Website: crate-barrel
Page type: receipt
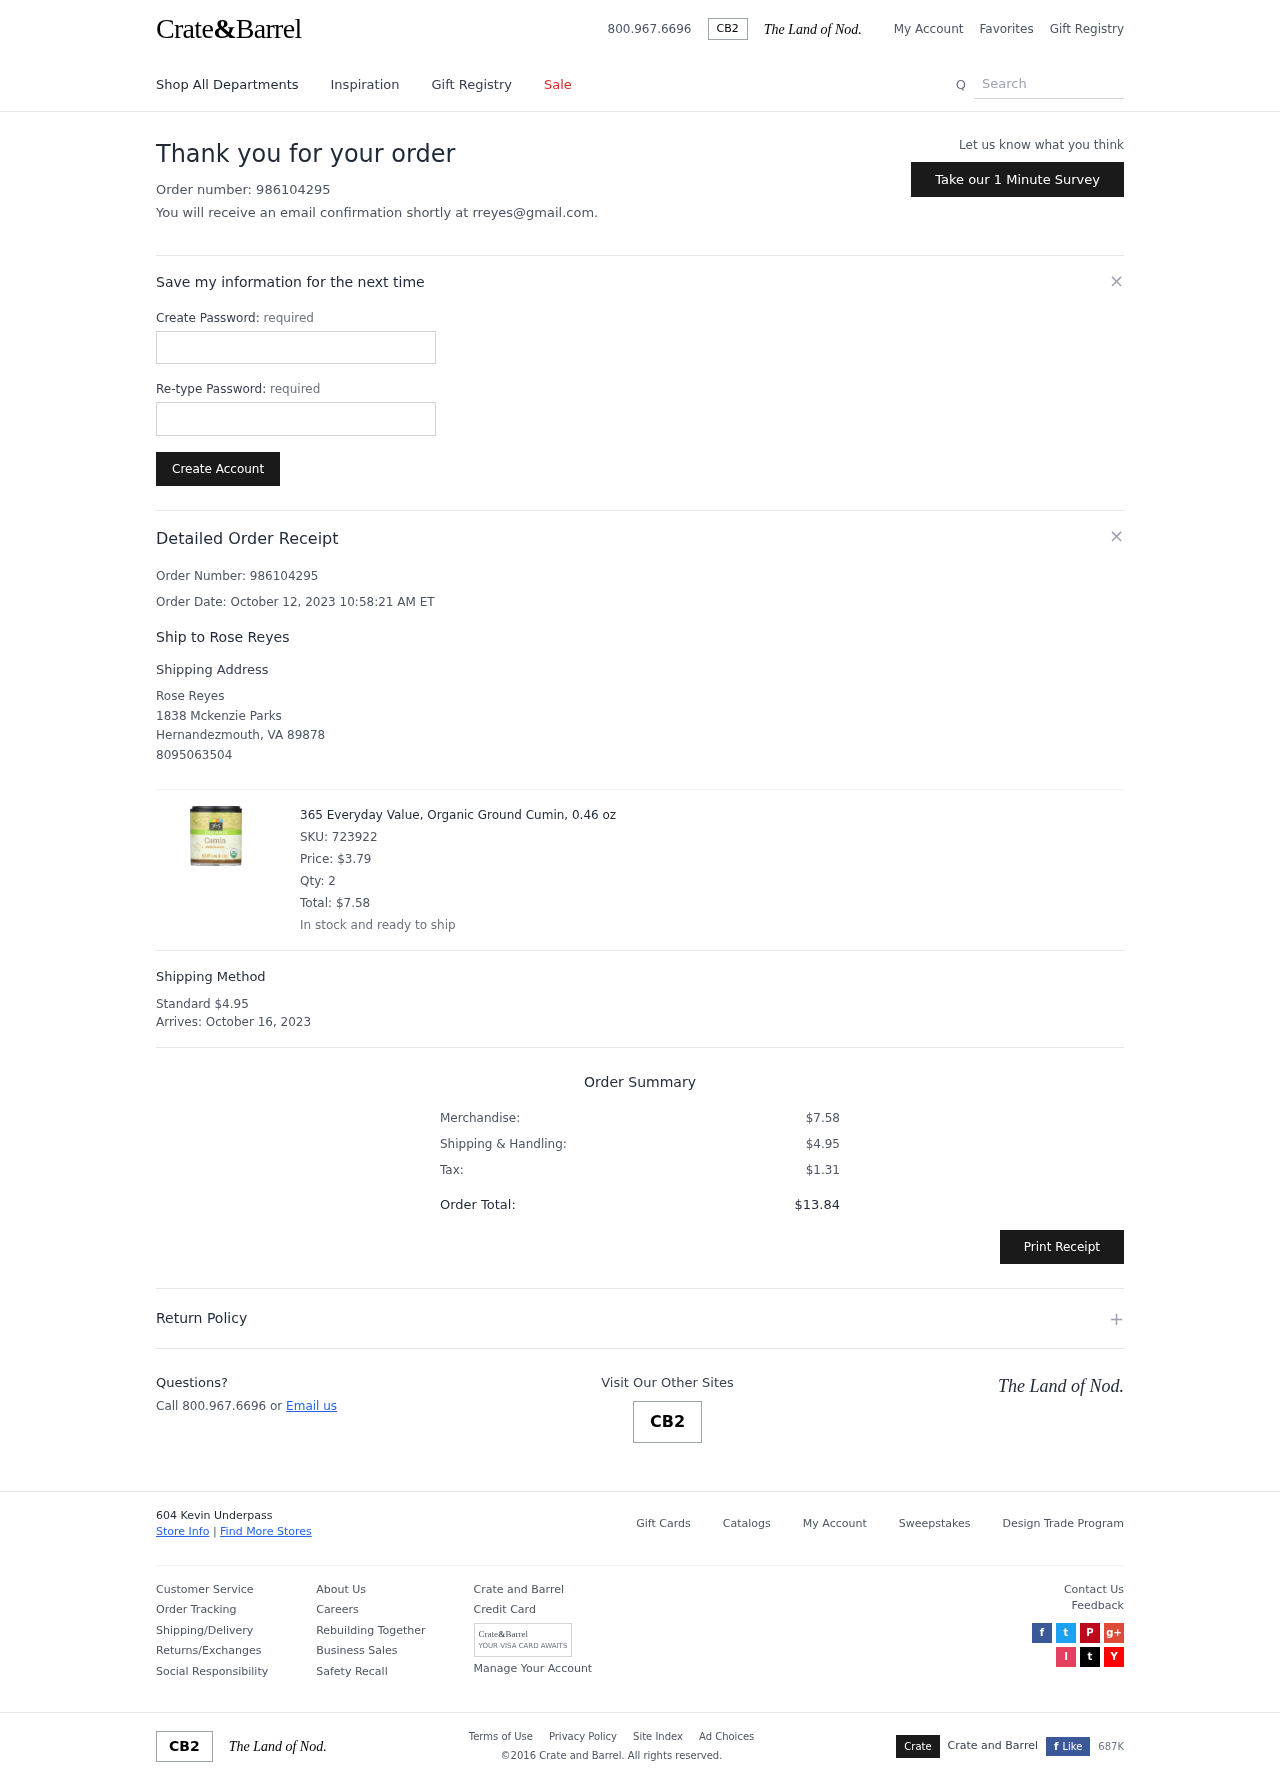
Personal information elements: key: PII_CITY
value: Hernandezmouth
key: PII_EMAIL
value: rreyes@gmail.com
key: PII_FULLNAME
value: Rose Reyes
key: PII_FULLNAME
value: Ship to Rose Reyes
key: PII_PHONE
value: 8095063504
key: PII_POSTCODE
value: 89878
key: PII_STATE_ABBR
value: VA
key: PII_STREET
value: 1838 Mckenzie Parks
Product elements: key: PRODUCT1_NAME
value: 365 Everyday Value, Organic Ground Cumin, 0.46 oz
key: PRODUCT1_PRICE
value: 3.79
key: PRODUCT1_QUANTITY
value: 2
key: PRODUCT1_SKU
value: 723922
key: PRODUCT1_TOTAL
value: $7.58
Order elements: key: ORDER_ID
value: Order Number: 986104295
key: ORDER_ID
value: Order number: 986104295
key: ORDER_DATE
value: Order Date: October 12, 2023 10:58:21 AM ET
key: ORDER_SHIPPING_COST
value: $4.95
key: ORDER_DELIVERY_DATE
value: October 16, 2023
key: ORDER_SUBTOTAL
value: $7.58
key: ORDER_TAX
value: $1.31
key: ORDER_TOTAL
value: $13.84
Search elements: key: HEADER_SEARCH
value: Search